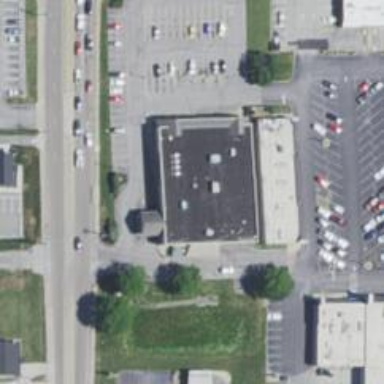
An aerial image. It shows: Pharmacy providing healthcare services.